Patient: sex F, age 56
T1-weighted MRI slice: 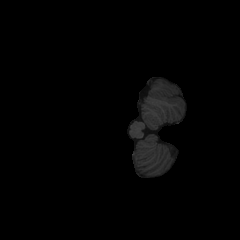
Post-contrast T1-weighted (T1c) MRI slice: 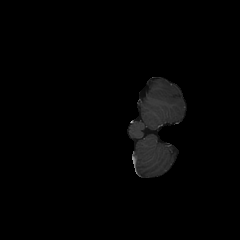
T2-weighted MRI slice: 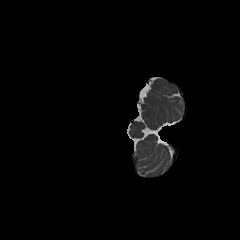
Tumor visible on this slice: no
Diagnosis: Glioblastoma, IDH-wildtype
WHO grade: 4